Question: Please take a look at the attached snapshot.

How to convert the Original Table to the Required Table, in the easiest manner ?
Here, I have shared just a small sample, the real table is quite big having more then 100 rows / symbols and 100 columns / dates.
Therefor it is not possible to manually copy paste the data to change the table format.
The final output table will have just 3 columns "symbol, date and value" arranged according to the dates in ascending order.
Please suggest how to do this. Thanks
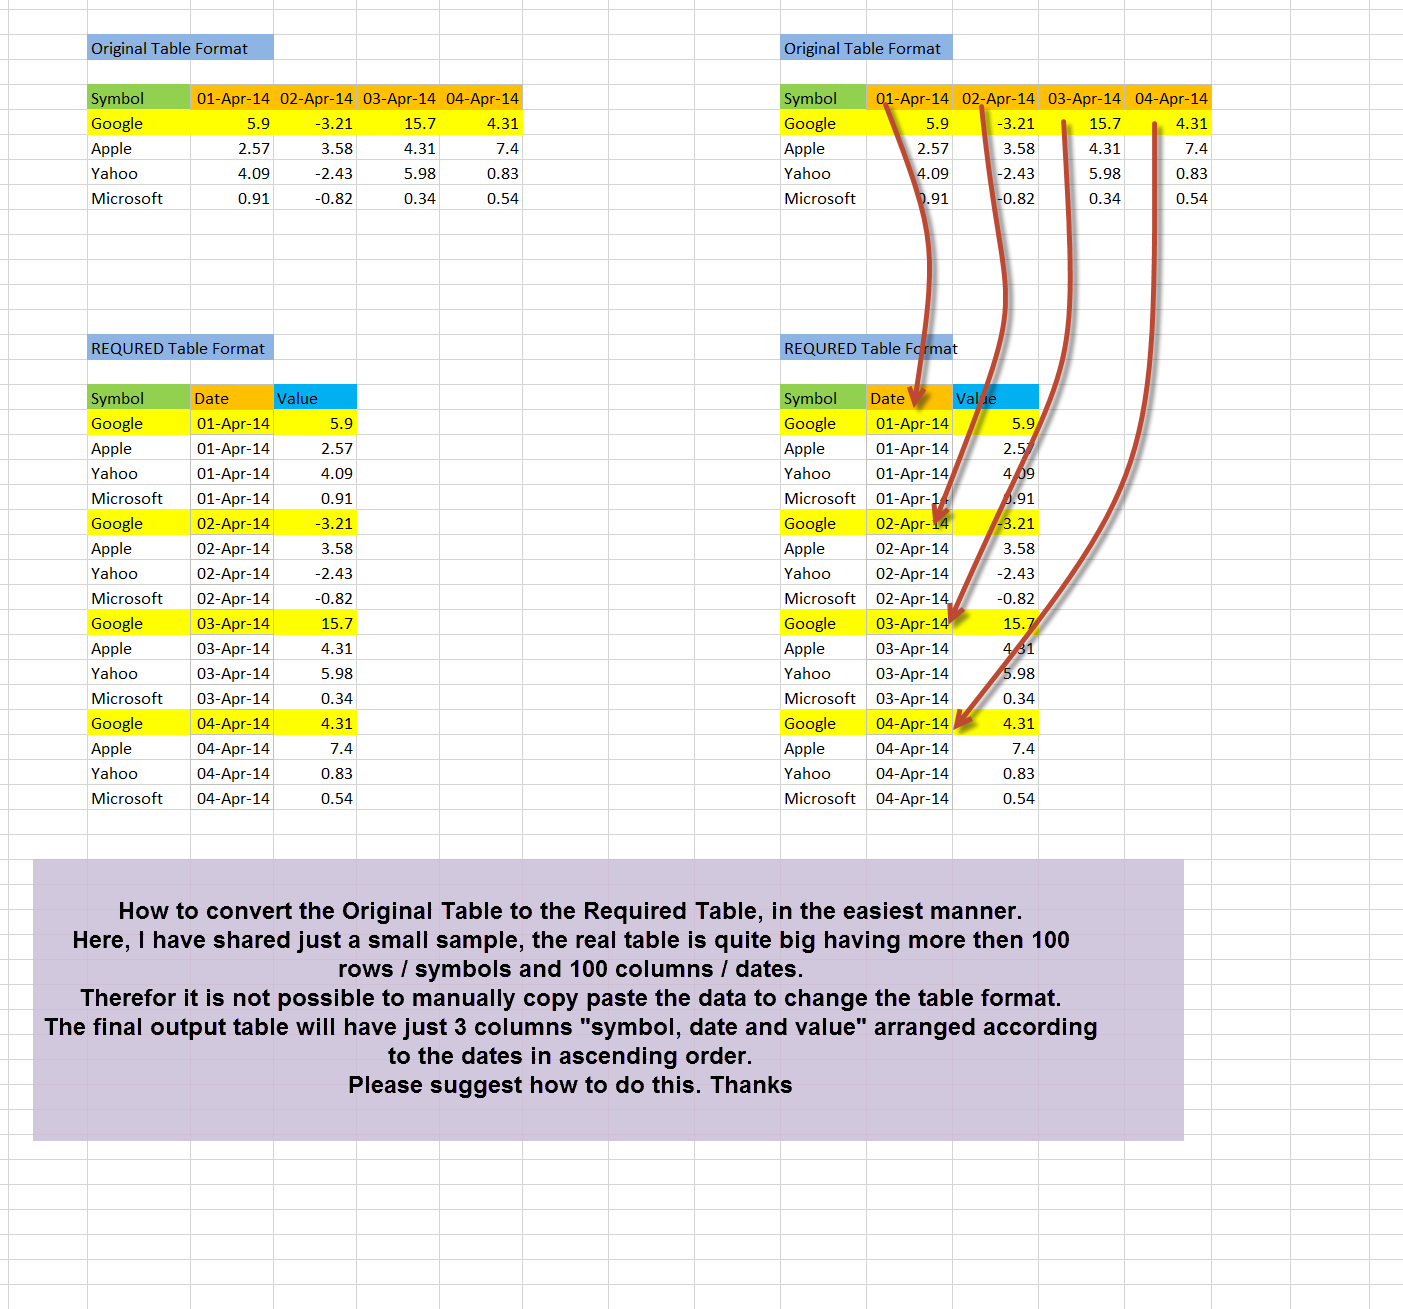
Answer: here it is.
Put Original table in one sheet, say . Top left cell being =
Go to another sheet, say .
In cell put:
In cell put:
in cell put:
Go to cell and put this formula:
'''
=INDIRECT("Sheet1!A" & 2+MOD(ROW()-2; X);TRUE)
'''
Go to cell and put this formula:
'''
=INDIRECT("Sheet1!R1C" & 2+ROUNDDOWN((ROW()-2)/X;0);FALSE)
'''
Go to cell and put this formula:
'''
=INDIRECT("Sheet1!R" &2+MOD(ROW()-2; X)&"C" & 2+ROUNDDOWN((ROW()-2)/X;0);FALSE)
'''
In all formulas above, replace with the number of Symbols you got. In your original table there are 4.
Note: If functions don't work, use comma() instead of semicolon().